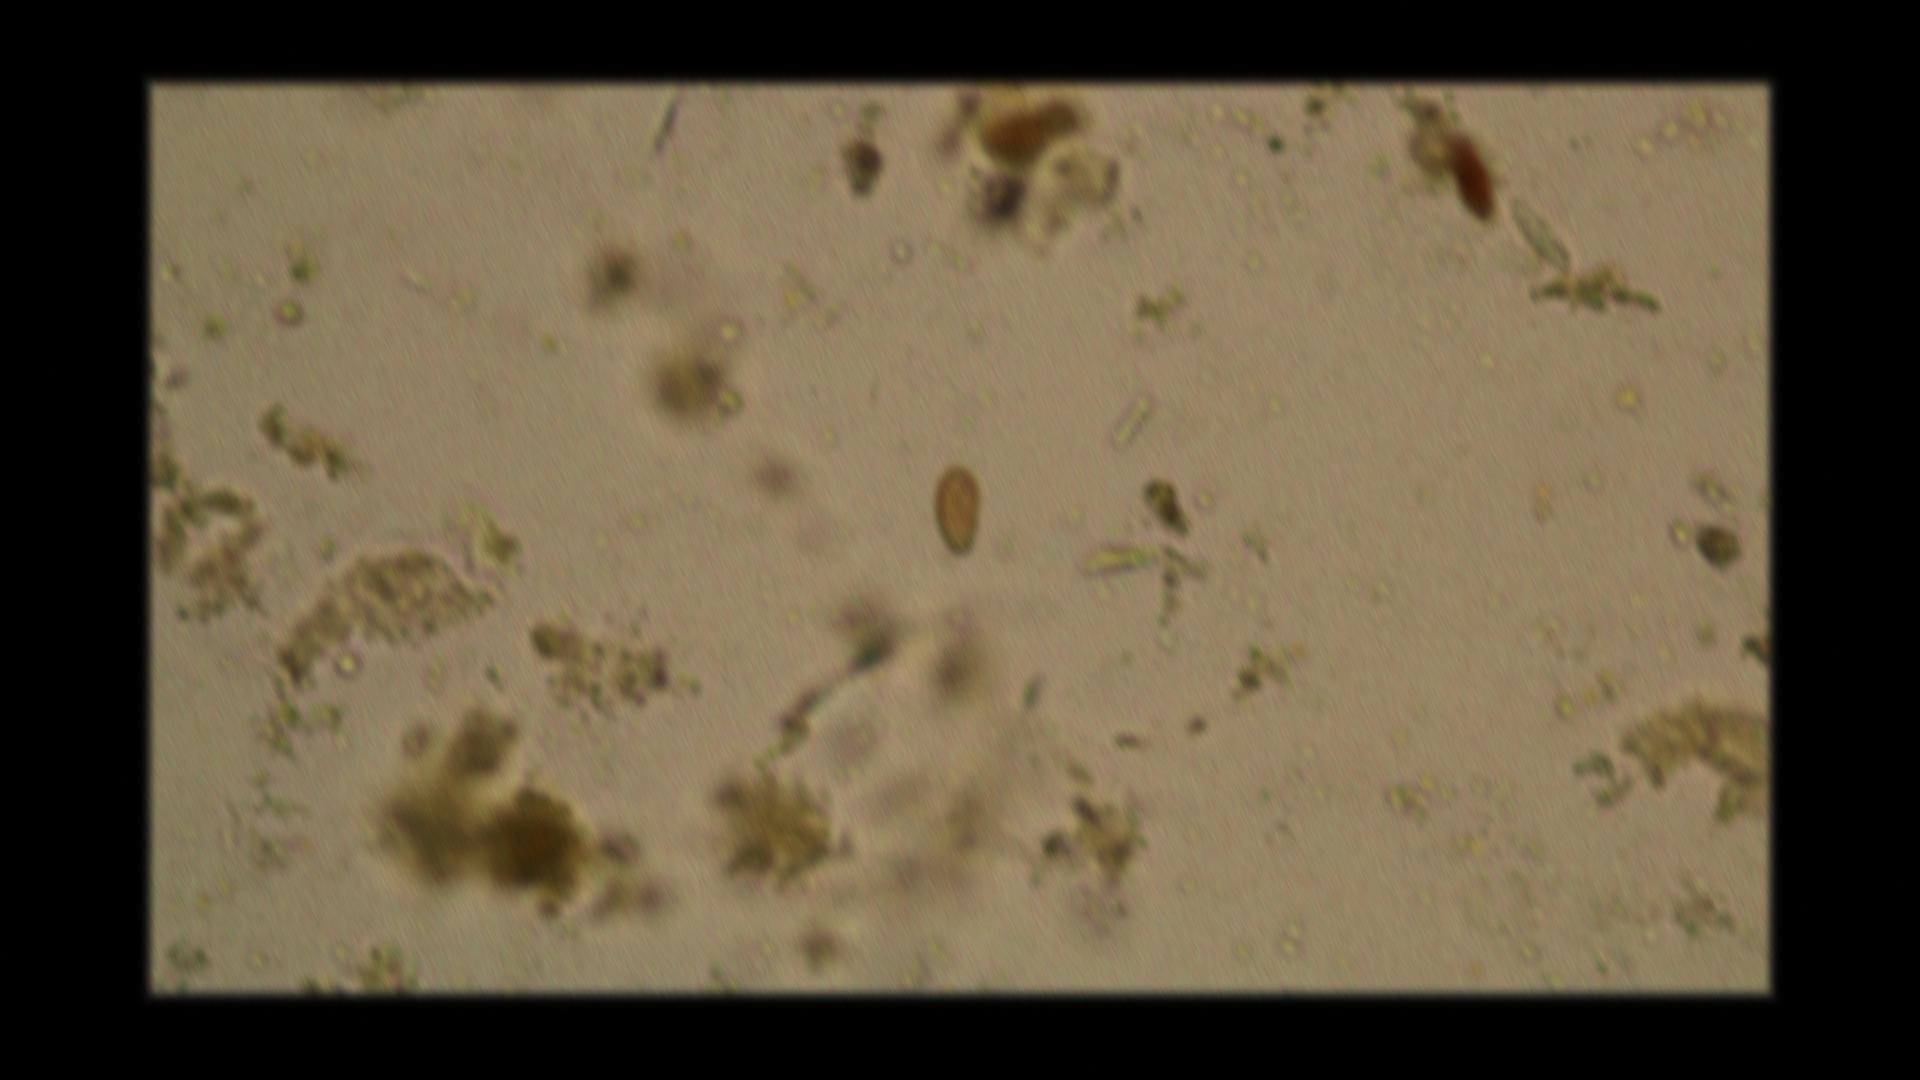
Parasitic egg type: Opisthorchis viverrine